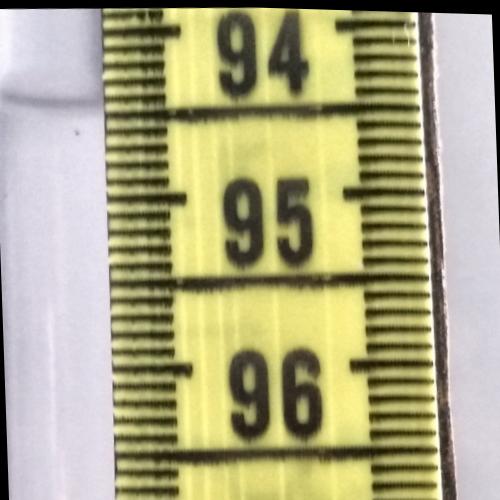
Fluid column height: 94.4 cm